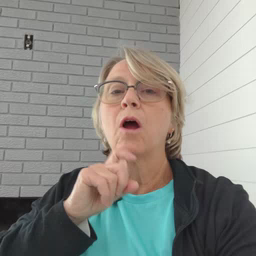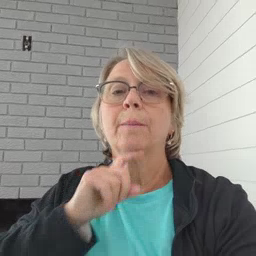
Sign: garbage